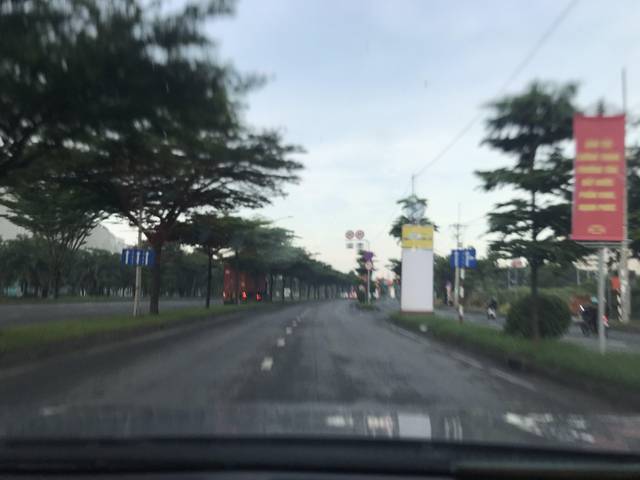
Region: Vietnam
Coordinates: 10.731, 106.72